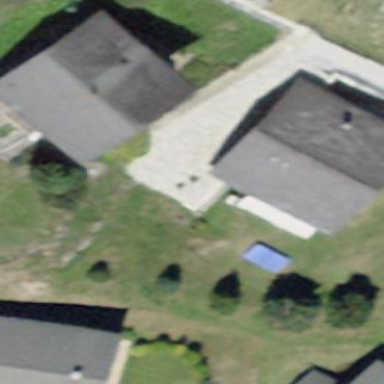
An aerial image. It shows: Building with tile roof.